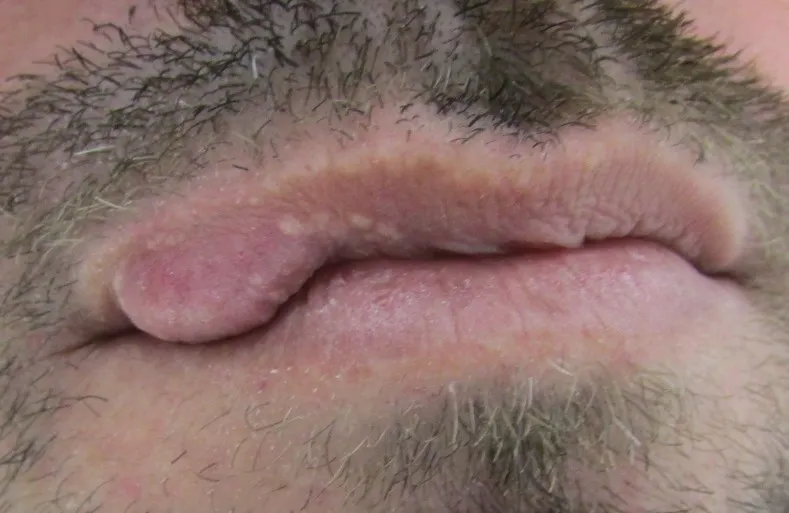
Aspecto clinico: lesao nodular em labio superior.
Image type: medical_photograph (skin_photograph)